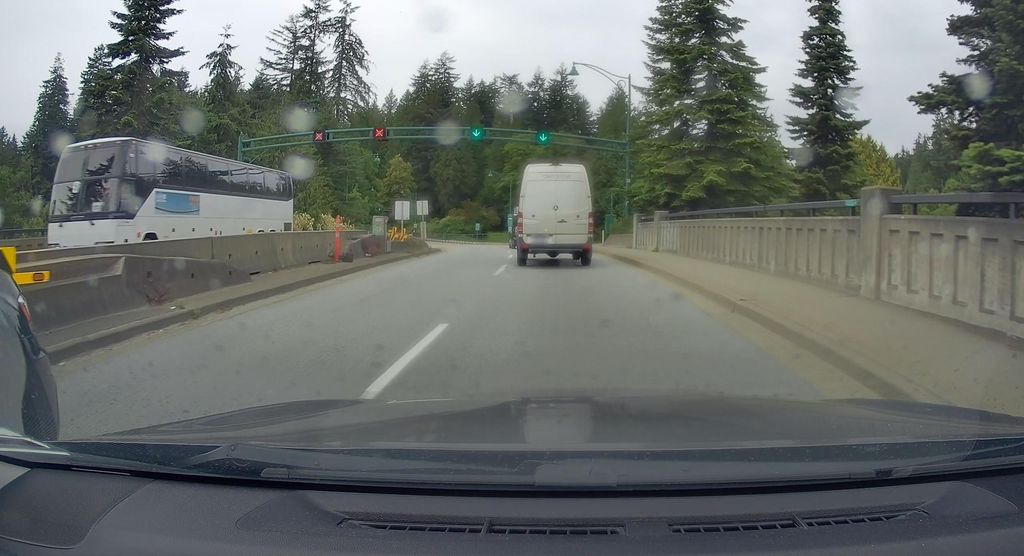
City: vancouver